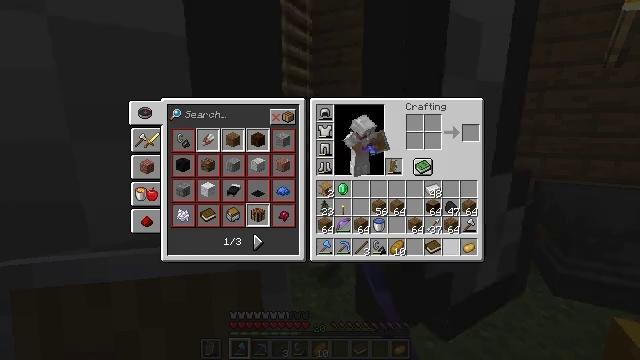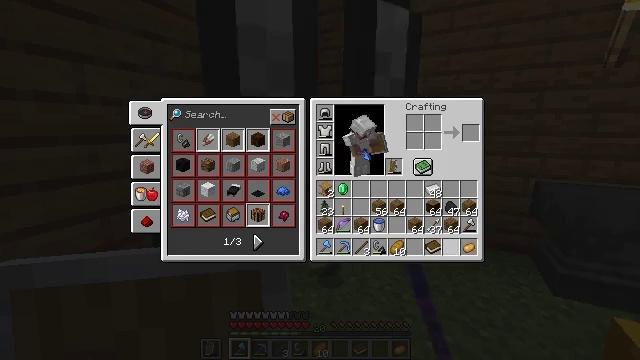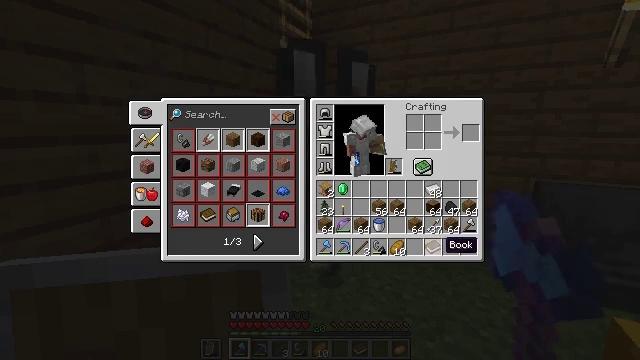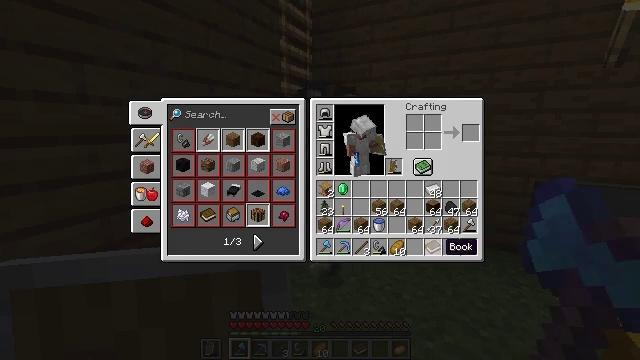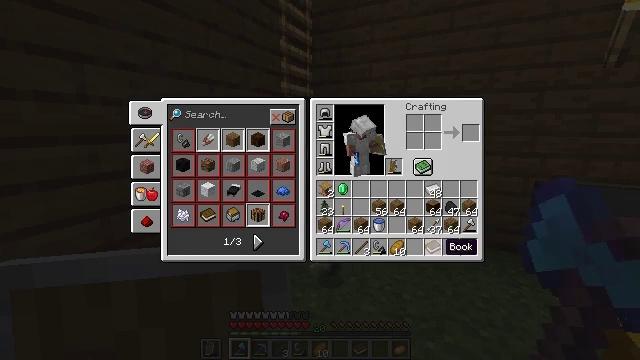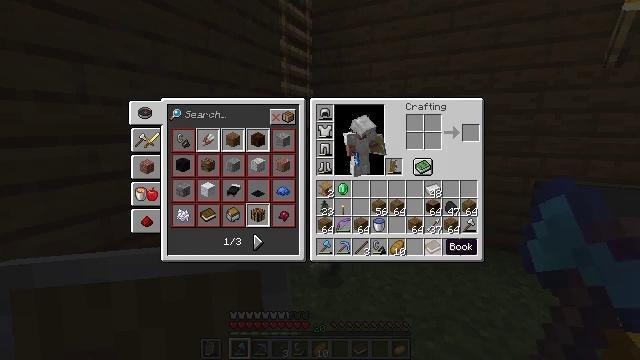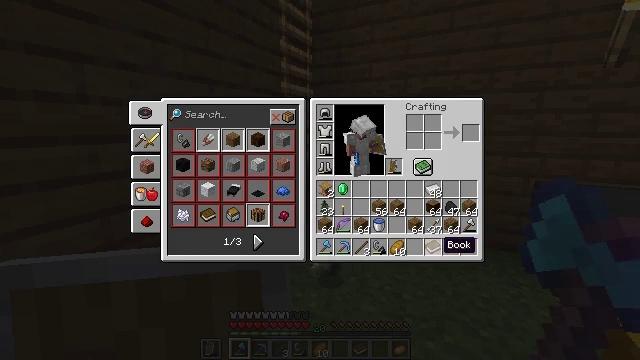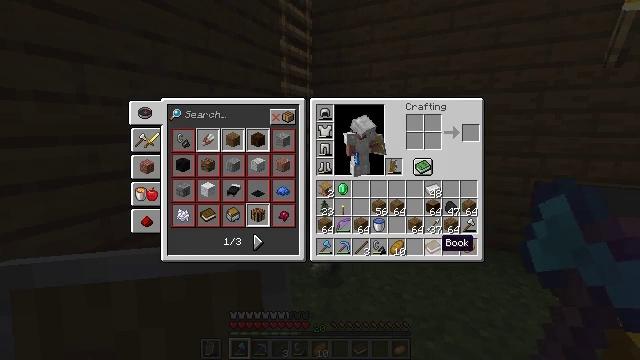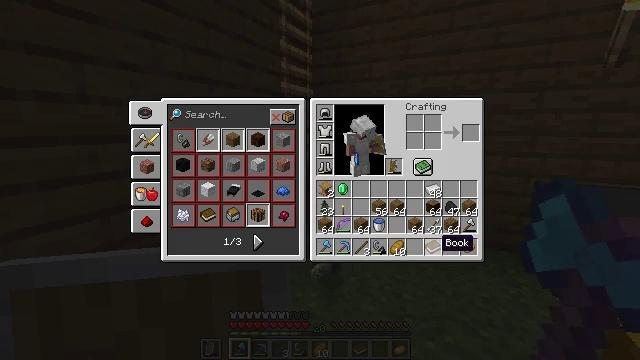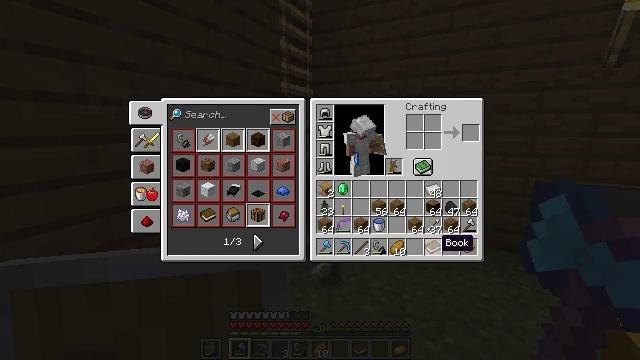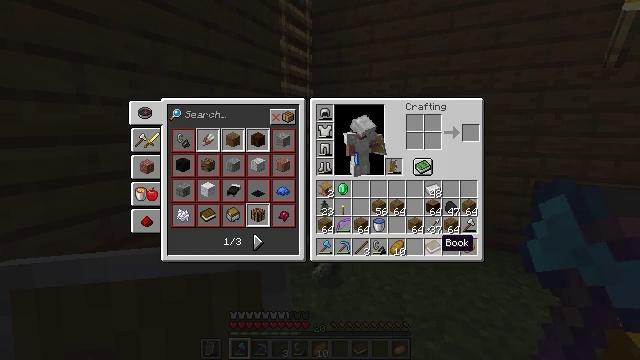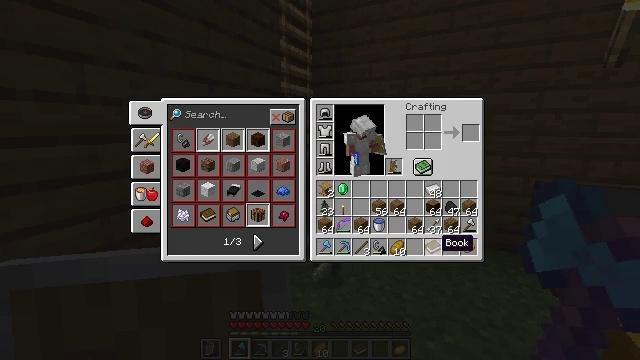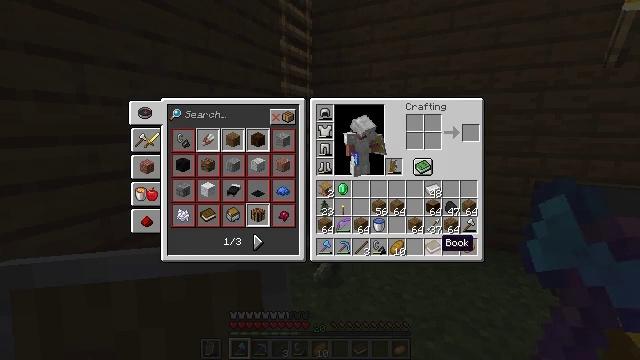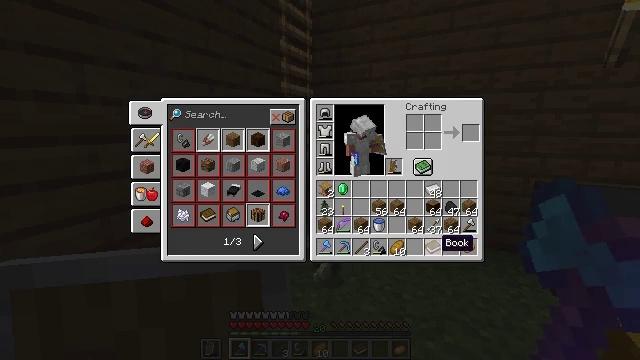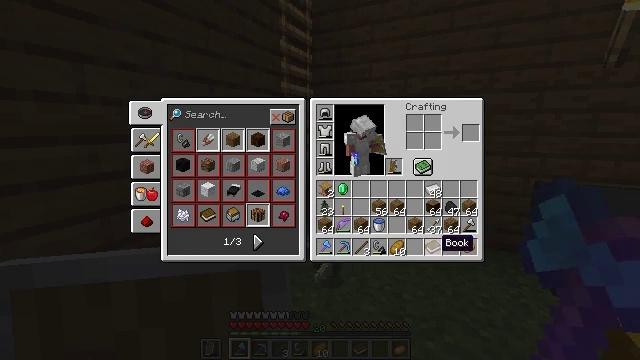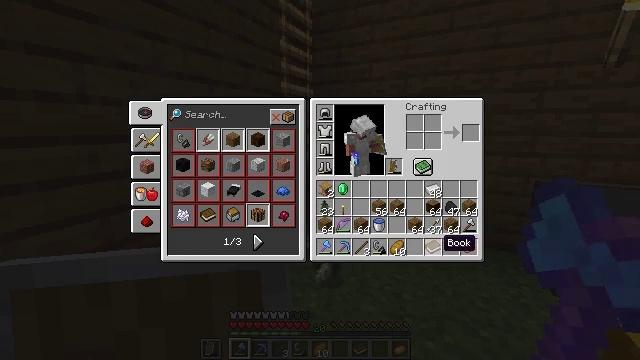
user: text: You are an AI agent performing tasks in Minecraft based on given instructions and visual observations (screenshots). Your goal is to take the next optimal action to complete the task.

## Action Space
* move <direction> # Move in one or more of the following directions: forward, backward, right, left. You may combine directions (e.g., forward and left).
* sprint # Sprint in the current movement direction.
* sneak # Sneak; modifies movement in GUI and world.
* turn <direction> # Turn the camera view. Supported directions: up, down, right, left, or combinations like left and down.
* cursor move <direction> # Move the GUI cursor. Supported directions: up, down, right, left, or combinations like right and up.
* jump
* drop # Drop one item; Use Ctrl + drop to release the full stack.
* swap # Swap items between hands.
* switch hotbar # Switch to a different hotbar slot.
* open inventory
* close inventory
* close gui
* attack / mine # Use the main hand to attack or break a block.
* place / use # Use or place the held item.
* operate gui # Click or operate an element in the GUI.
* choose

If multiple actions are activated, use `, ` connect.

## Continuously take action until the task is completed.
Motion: motion action
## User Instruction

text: Drop a stick.
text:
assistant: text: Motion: sprint, open gui
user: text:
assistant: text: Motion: sprint, cursor move left
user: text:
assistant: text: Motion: sprint
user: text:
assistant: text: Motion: sprint
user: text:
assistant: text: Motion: sprint
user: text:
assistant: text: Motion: sprint
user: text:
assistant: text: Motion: sprint
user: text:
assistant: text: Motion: sprint
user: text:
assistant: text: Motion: sprint
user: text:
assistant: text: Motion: sprint
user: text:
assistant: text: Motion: sprint
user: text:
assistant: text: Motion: sprint
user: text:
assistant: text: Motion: sprint
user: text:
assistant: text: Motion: sprint
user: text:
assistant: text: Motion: sprint
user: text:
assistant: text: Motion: sprint
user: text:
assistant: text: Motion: sprint
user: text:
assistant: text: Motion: sprint, cursor move left
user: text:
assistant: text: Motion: sprint, cursor move left
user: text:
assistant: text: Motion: sprint
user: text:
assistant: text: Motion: sprint
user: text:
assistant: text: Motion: sprint
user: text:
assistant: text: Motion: sprint, cursor move left
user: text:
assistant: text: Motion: sprint
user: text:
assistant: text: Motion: sprint
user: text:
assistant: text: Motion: sprint
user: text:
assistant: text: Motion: sprint
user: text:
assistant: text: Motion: sprint, drop
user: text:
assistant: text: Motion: sprint, drop
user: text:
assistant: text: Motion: sprint, drop